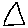
Label: triangle